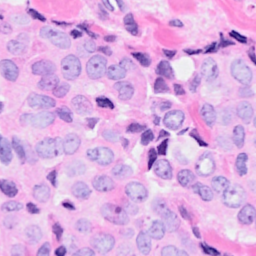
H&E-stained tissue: Breast